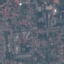
Land use / land cover: Residential